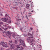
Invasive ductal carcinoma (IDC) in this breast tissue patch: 1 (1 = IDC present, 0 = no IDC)